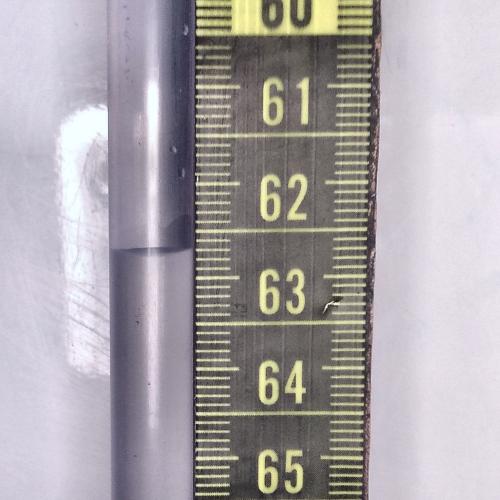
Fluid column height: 62.7 cm